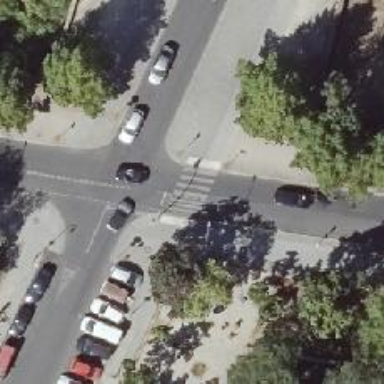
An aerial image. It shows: Marked zebra crossing with right kerb extension.